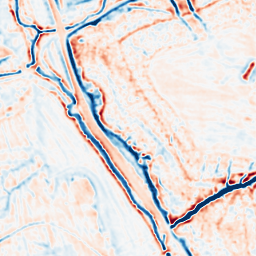
Category: multiscale
Decomposition family: dog_multiscale
Decomposition parameters: sigma_ratio: 1.4
n_scales: 3
base_sigma: 1
Upsampling method: sinc_blackman
Upsampling parameters: scale: 2
kernel_size: 4
Upsampling scale: 2